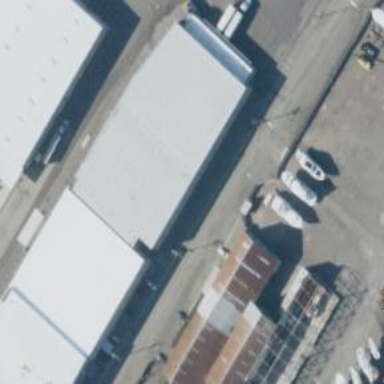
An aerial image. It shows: Commercial building.